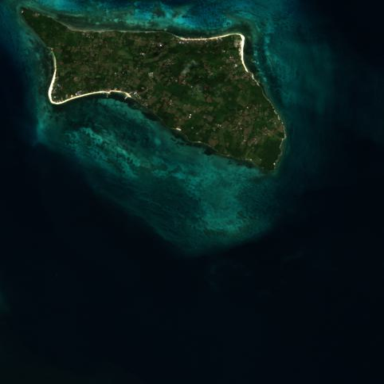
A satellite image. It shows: Island with natural coastline.